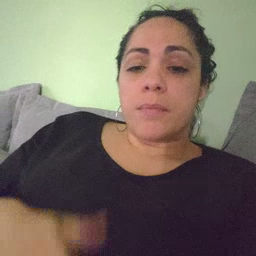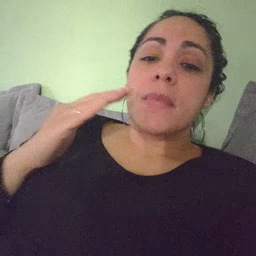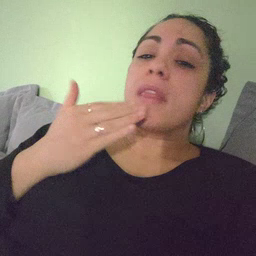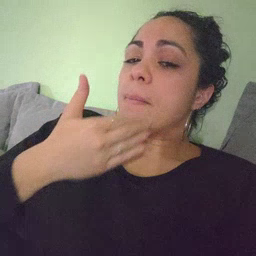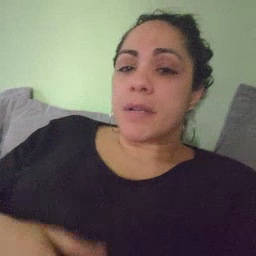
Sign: napkin